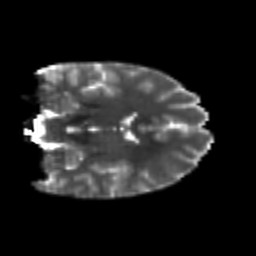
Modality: T2w
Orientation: coronal
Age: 25
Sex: female
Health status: healthy
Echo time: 0.074 s